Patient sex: F
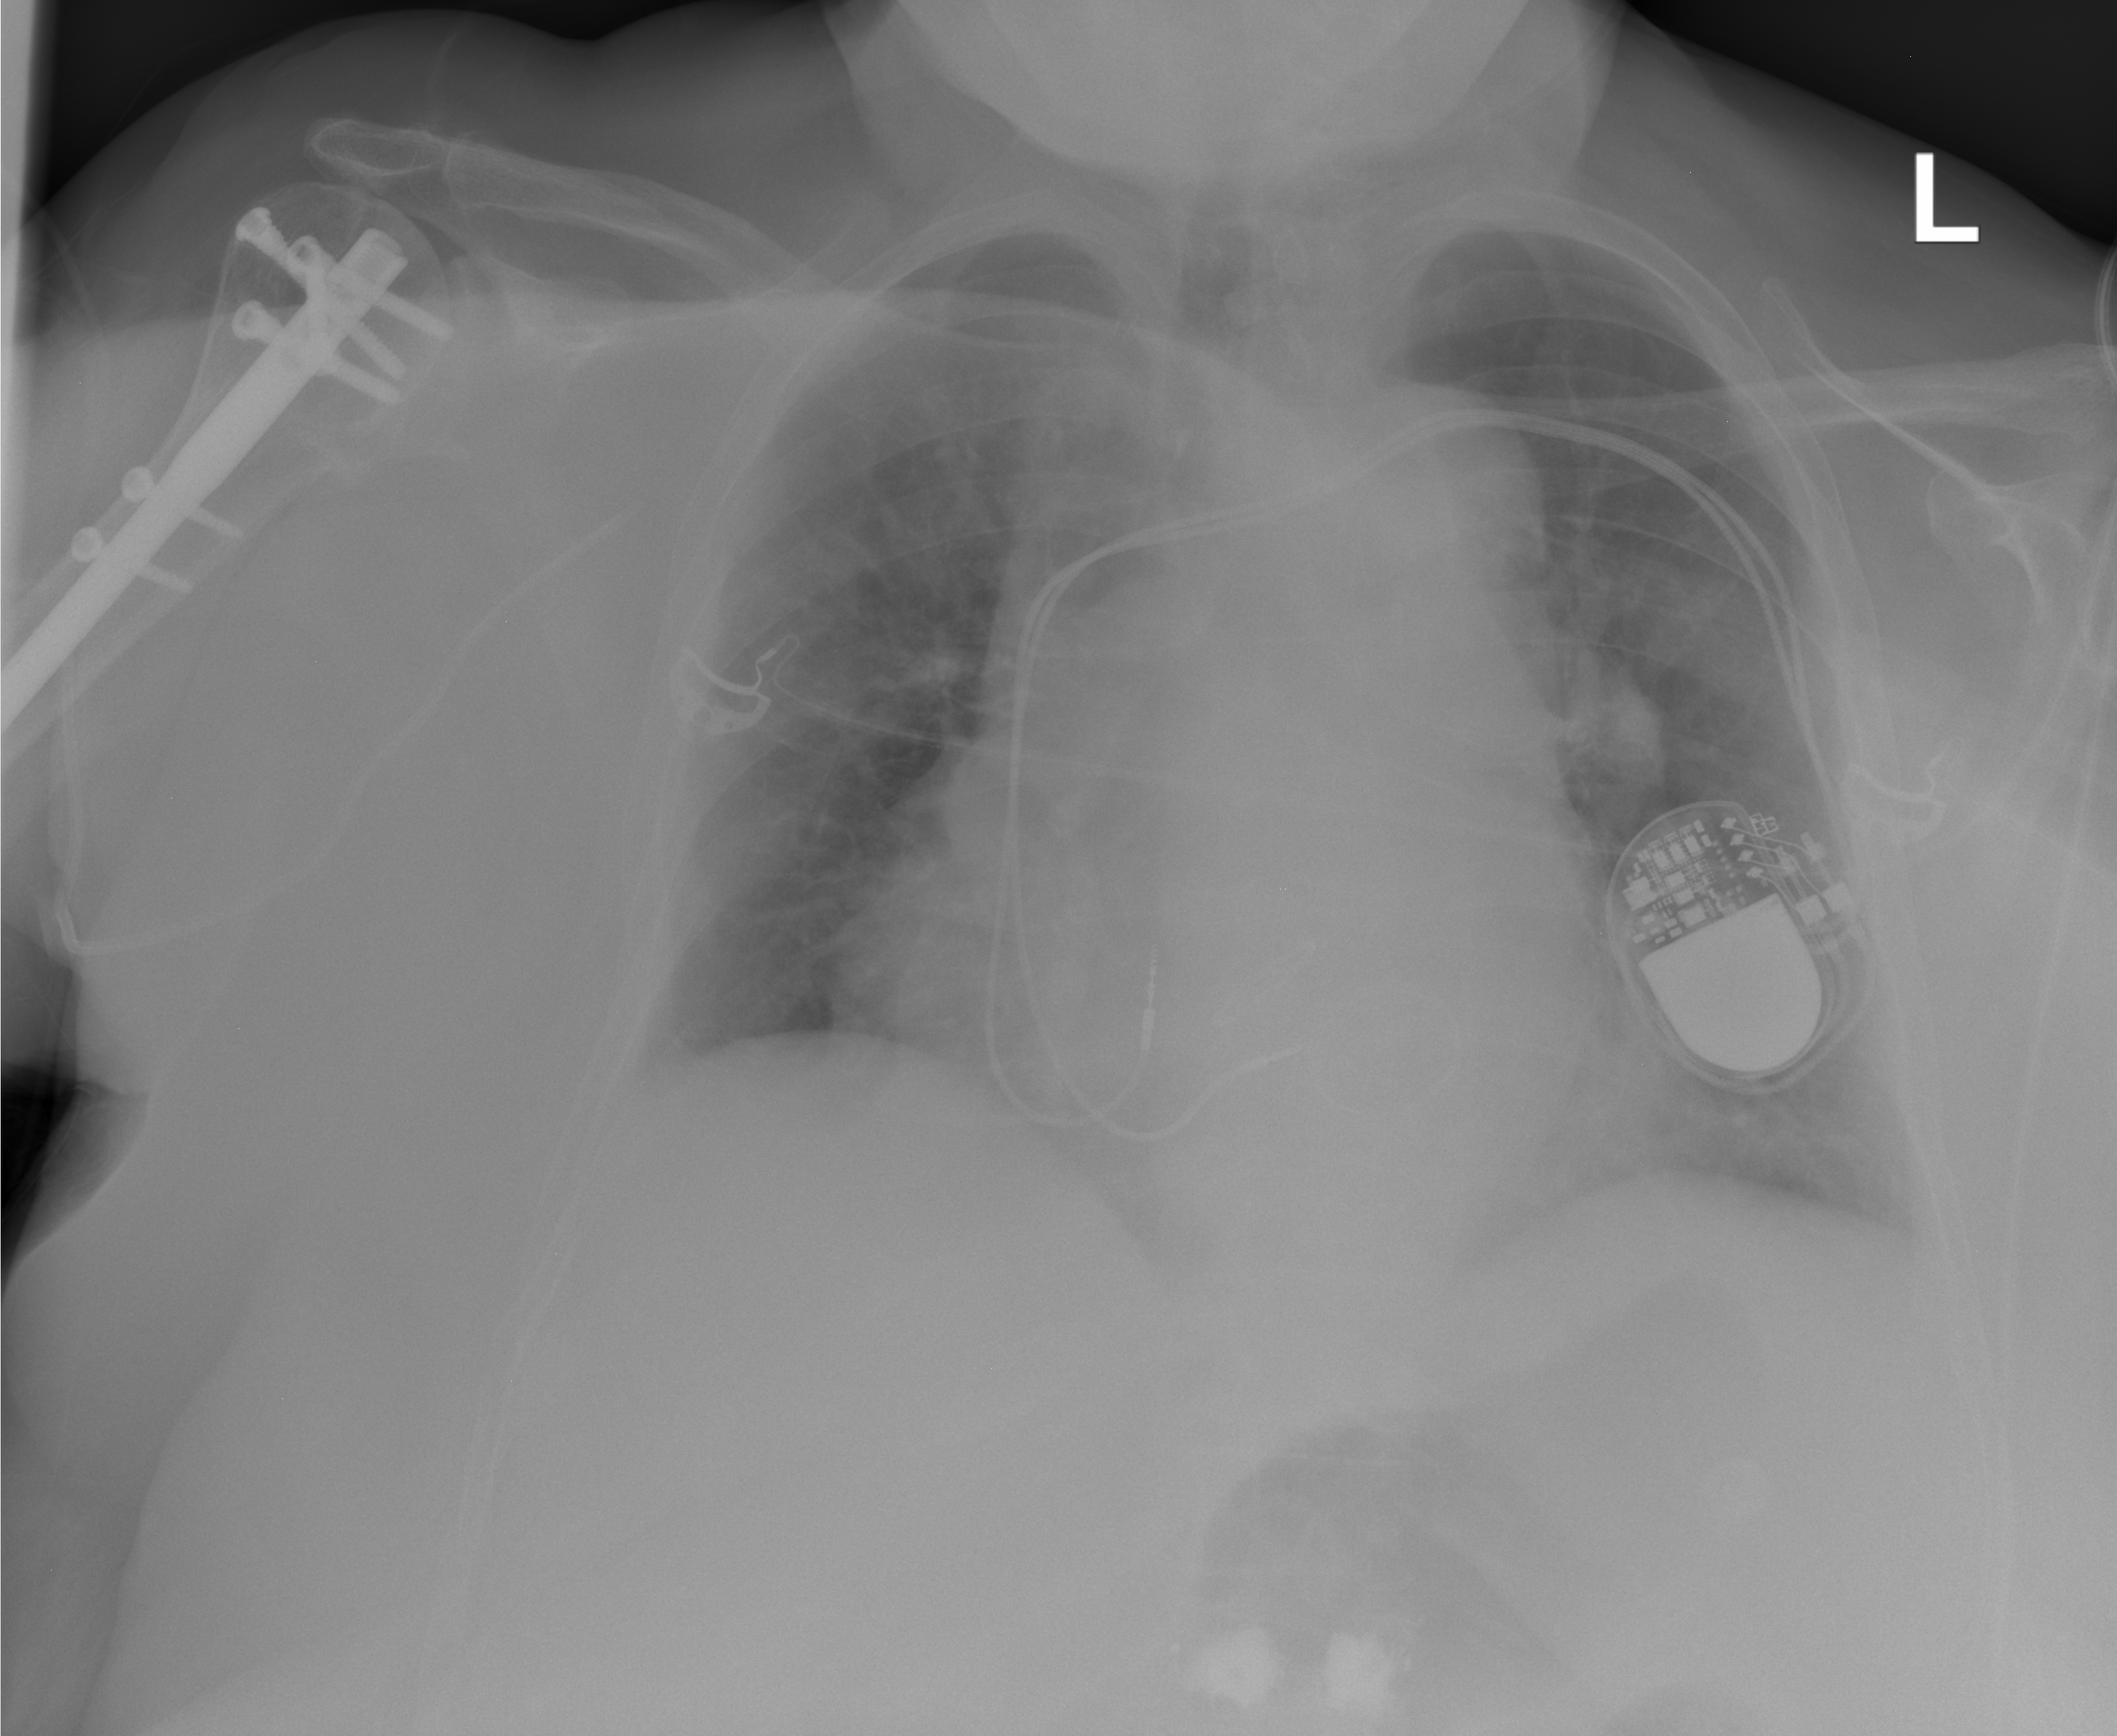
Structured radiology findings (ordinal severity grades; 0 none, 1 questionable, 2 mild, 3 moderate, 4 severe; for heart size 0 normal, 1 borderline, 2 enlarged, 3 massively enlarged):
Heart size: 2
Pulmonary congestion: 2
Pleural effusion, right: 1
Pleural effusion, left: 0
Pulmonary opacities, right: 0
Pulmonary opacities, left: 0
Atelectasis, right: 0
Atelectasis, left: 1